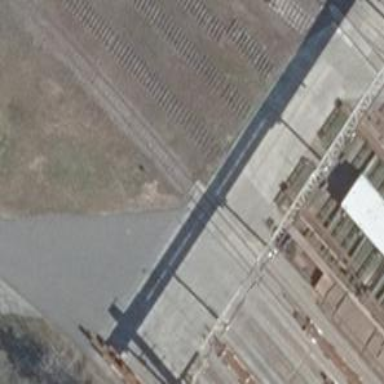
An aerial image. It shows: Railway level crossing.